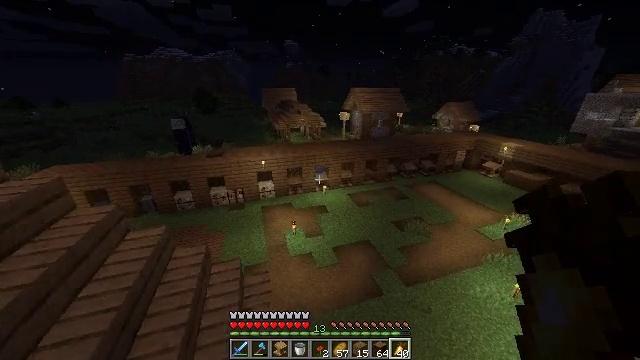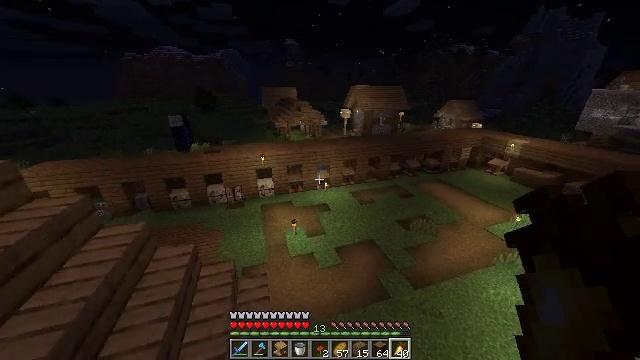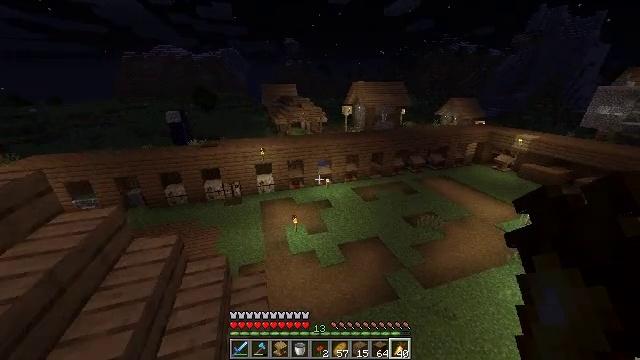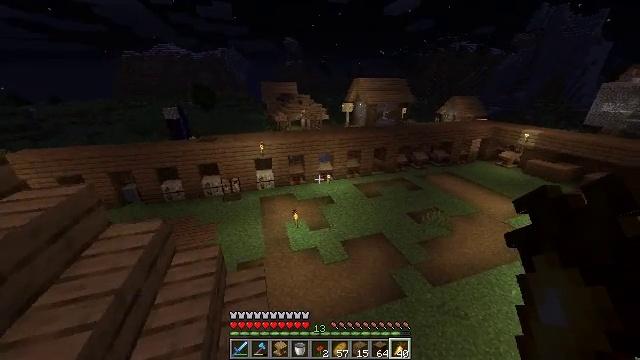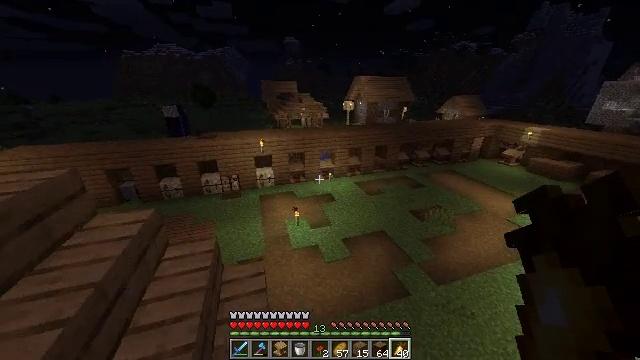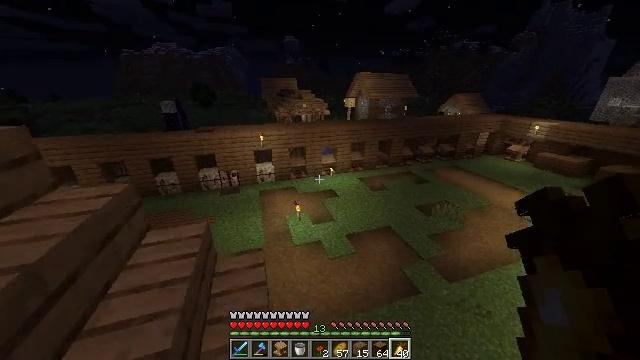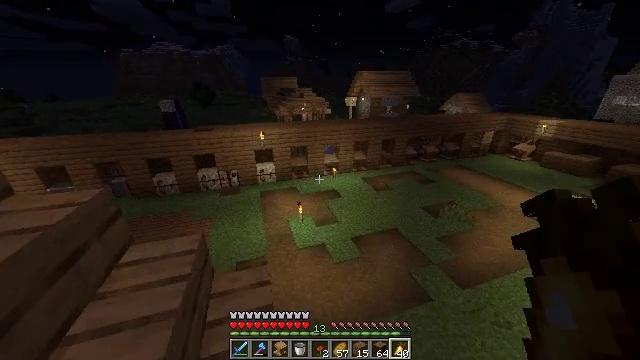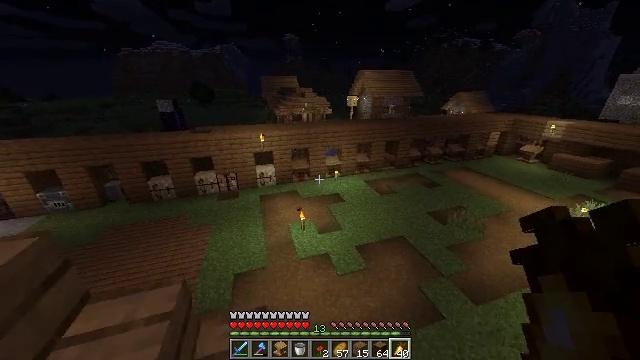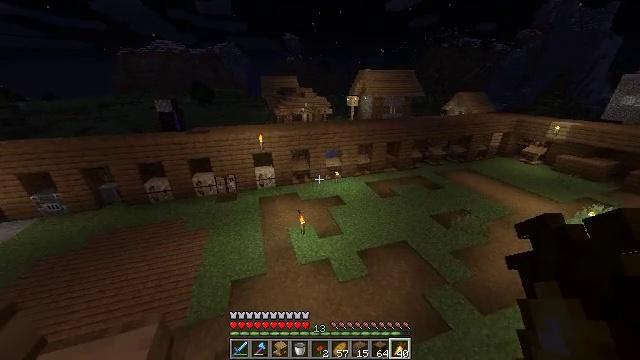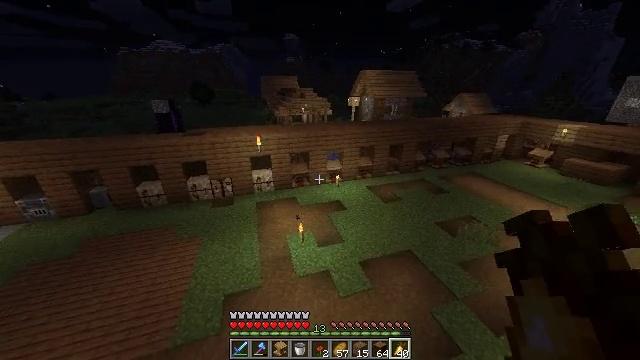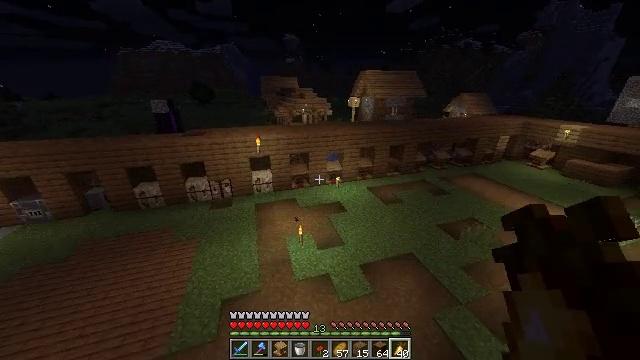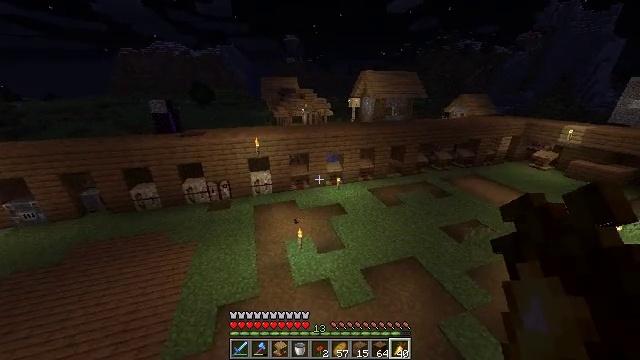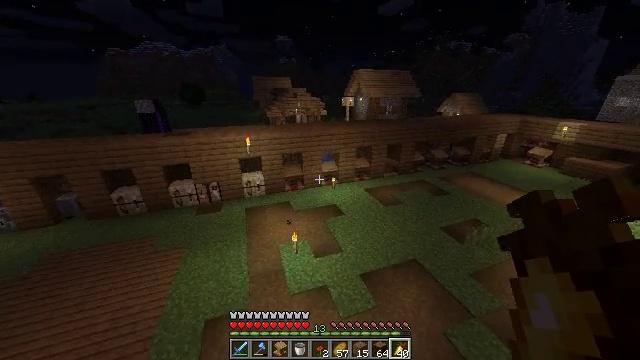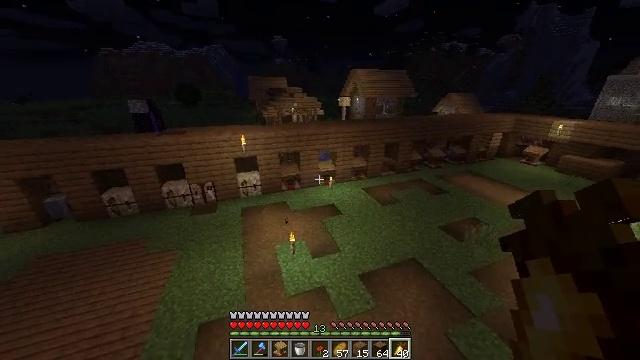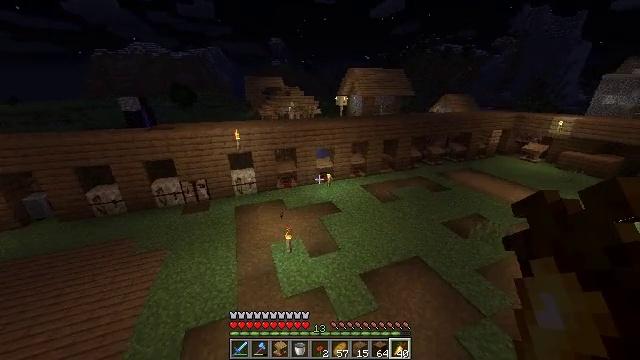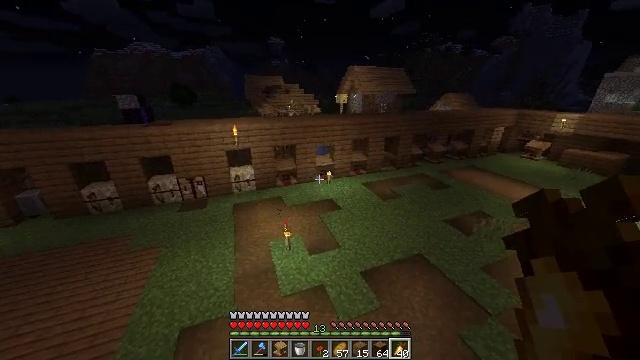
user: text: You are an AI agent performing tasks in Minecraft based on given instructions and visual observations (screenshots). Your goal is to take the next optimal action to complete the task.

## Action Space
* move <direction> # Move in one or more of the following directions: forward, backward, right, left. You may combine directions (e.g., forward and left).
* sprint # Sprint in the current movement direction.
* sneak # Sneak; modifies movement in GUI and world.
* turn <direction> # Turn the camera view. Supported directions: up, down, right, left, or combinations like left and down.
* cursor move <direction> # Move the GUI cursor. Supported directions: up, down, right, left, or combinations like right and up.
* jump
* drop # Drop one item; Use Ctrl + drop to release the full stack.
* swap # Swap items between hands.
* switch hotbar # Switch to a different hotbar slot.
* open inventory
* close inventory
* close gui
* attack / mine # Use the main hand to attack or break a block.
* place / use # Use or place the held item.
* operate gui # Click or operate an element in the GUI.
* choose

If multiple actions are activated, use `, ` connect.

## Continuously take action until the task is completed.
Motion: motion action
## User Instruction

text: Retrieve the torch.
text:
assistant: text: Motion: move forward and move left, sprint
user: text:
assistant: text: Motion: move forward and move left, sprint
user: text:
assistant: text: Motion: move forward and move left, sprint
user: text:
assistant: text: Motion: move forward and move left, sprint
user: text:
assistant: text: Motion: move forward and move left, sprint
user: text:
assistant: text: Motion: move forward, sprint
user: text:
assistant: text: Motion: move forward, sprint
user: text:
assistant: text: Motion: move forward, sprint
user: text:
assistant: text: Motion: move forward, sprint
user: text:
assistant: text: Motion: move forward, sprint
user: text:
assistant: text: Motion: move forward, sprint
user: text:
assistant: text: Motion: move forward, sprint, turn right
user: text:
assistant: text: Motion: move forward, sprint
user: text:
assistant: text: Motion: move forward and move right, sprint
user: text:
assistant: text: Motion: move forward and move right, sprint
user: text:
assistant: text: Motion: move forward and move right, sprint
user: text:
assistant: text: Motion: move forward and move right, sprint
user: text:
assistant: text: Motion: move forward and move right, sprint
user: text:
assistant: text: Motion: move forward and move right, sprint, turn up
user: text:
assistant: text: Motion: move forward and move right, sprint, turn up
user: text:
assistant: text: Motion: move forward and move right, sprint
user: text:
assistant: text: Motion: move forward and move right, sprint
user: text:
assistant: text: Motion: move forward and move right, sprint
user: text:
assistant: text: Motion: move forward and move right, sprint
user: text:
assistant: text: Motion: move forward and move right, sprint
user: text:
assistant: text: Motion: move forward and move right, sprint
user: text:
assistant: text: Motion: move forward and move right, sprint, turn left and up
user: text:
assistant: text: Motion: move forward and move right, sprint, turn left
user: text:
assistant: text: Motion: move forward and move right, sprint, turn left
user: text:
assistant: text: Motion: move forward and move right, sprint